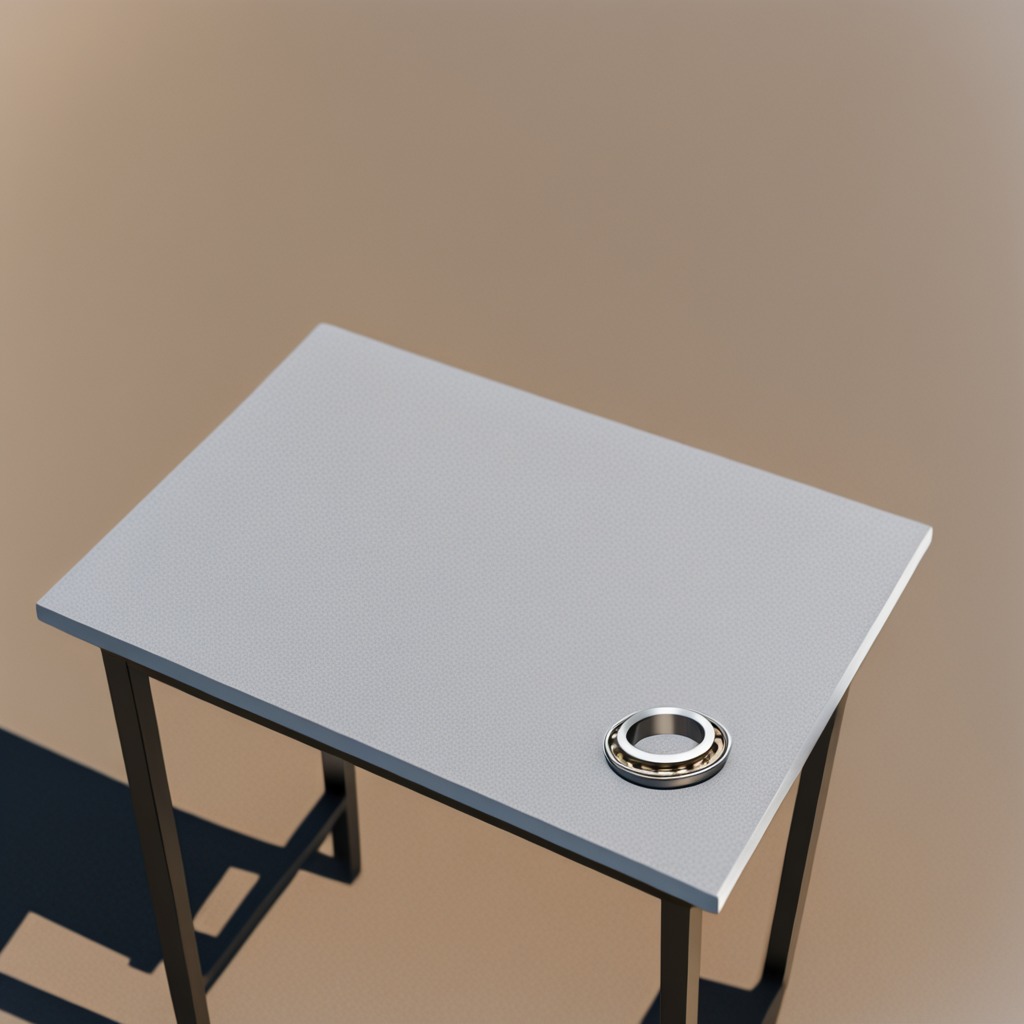
A metal ball bearing is lying on the table.